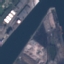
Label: River